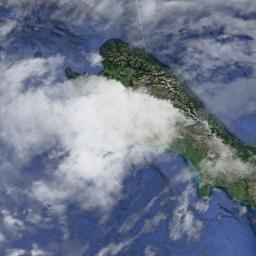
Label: cloud